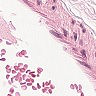
Metastatic tissue present: no